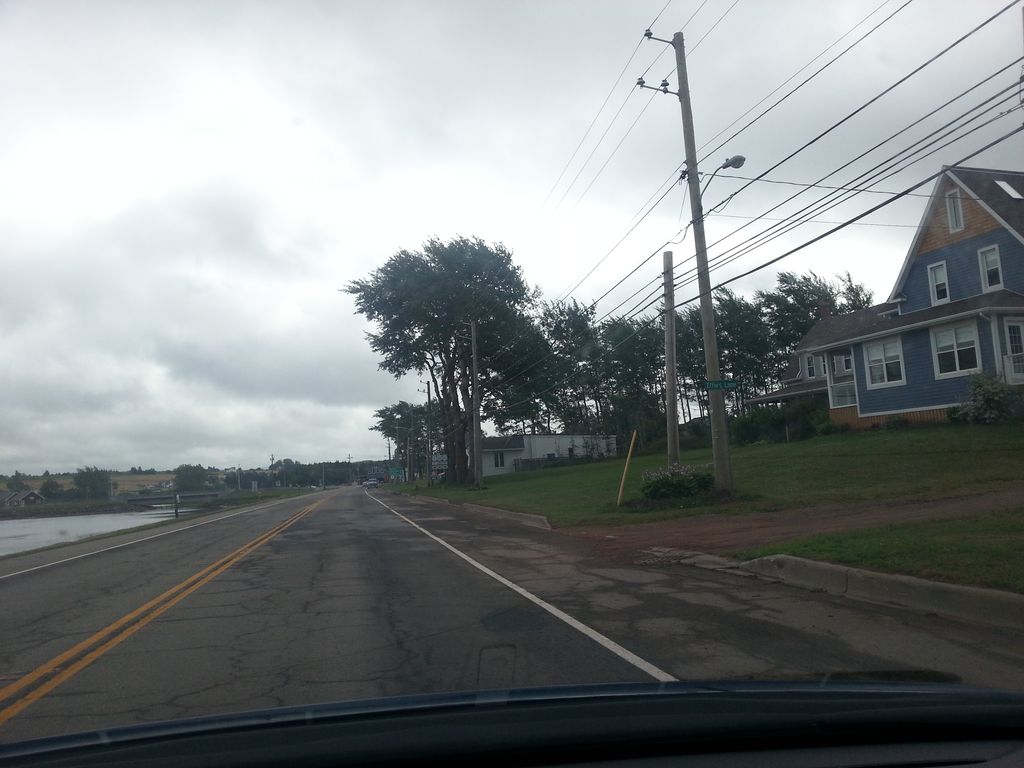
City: charlottetown